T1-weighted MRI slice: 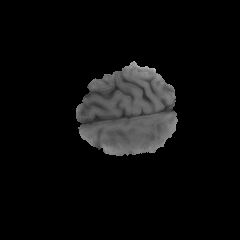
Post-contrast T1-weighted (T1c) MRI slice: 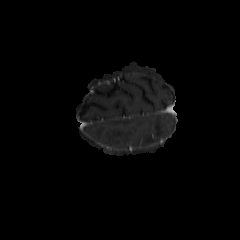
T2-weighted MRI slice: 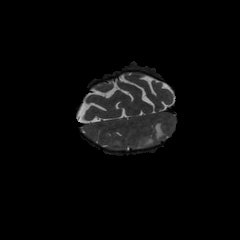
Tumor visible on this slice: yes